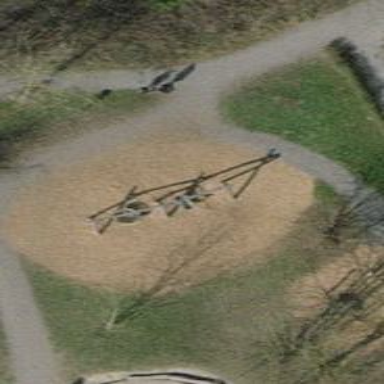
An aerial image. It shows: Playground with swings.